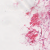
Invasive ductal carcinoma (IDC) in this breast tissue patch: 0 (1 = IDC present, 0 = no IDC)